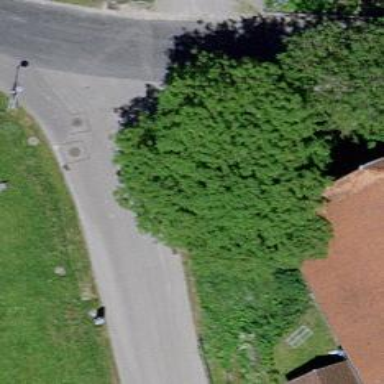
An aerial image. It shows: Unclassified road with asphalt surface.